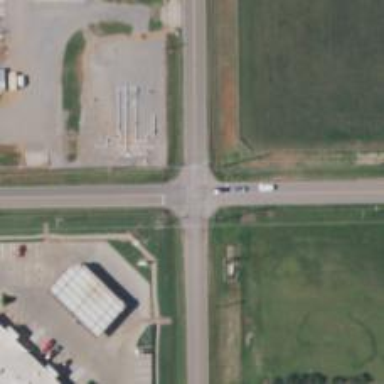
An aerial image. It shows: Road with stop sign.